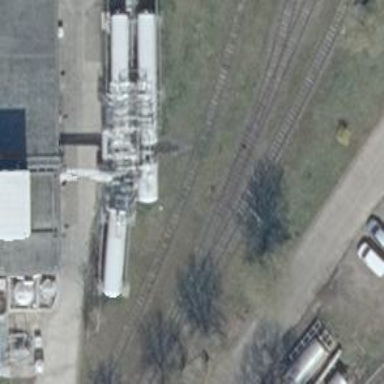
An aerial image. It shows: Rail spur service.